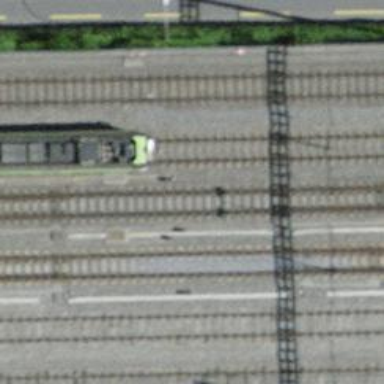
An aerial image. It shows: Railway switch.